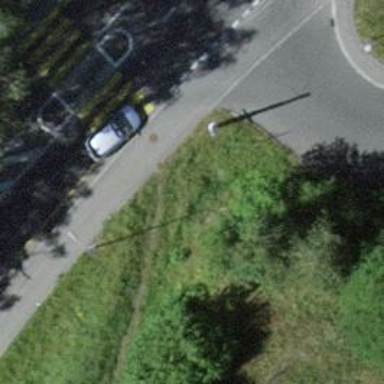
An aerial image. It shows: Kerb barrier.